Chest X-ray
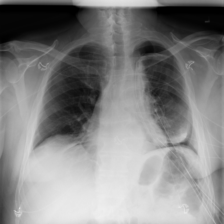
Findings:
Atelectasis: positive
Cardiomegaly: negative
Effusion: negative
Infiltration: negative
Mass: negative
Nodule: negative
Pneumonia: negative
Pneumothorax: positive
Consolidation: negative
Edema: negative
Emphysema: negative
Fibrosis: negative
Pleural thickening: negative
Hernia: negative